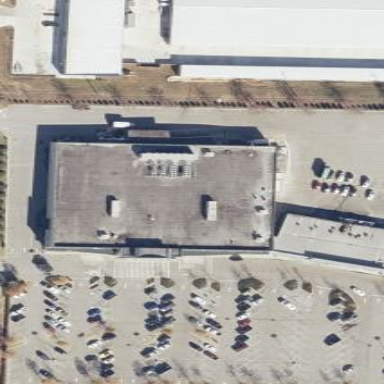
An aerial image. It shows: Supermarket building.